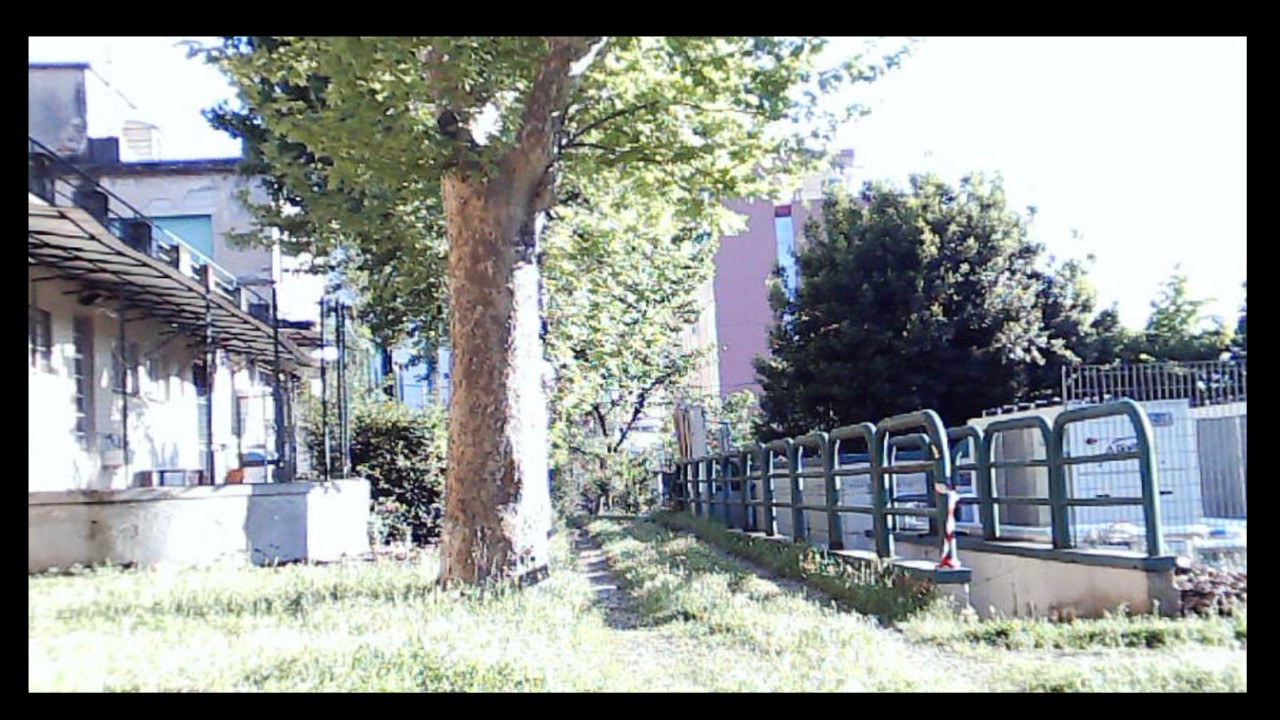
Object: Betafpv air75